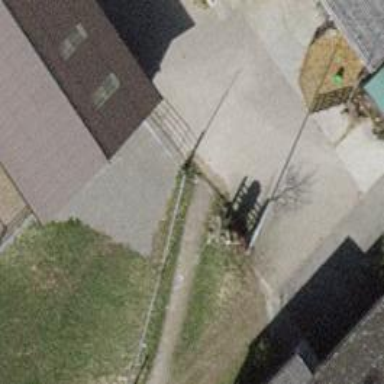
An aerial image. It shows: Gate.